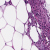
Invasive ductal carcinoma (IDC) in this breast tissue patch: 0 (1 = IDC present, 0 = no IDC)